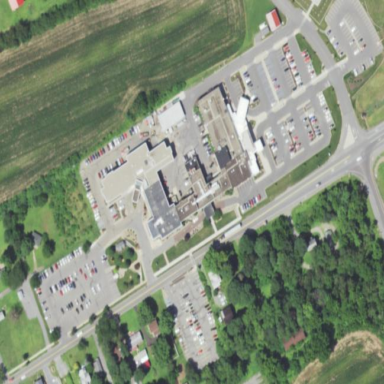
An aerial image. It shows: Hospital.